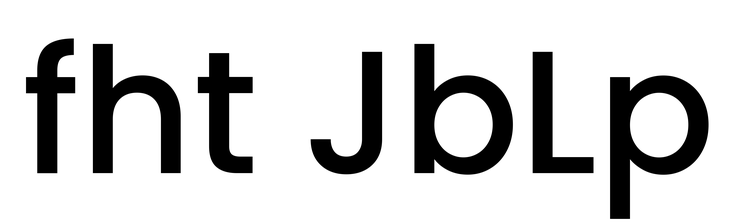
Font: Poppins-Medium